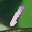
Label: 1